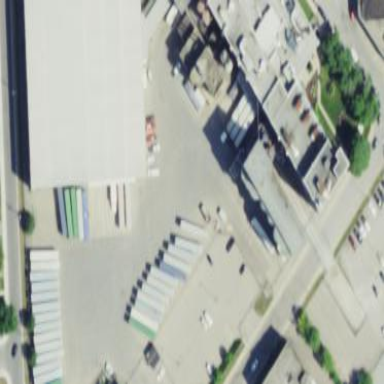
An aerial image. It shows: Industrial area with works in progress.